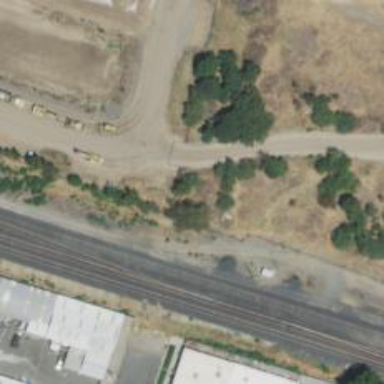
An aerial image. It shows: Abandoned railway.